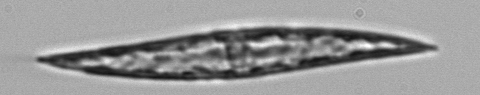
Label: Pleurosigma